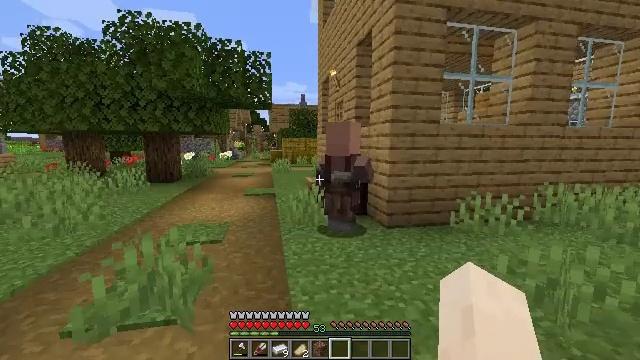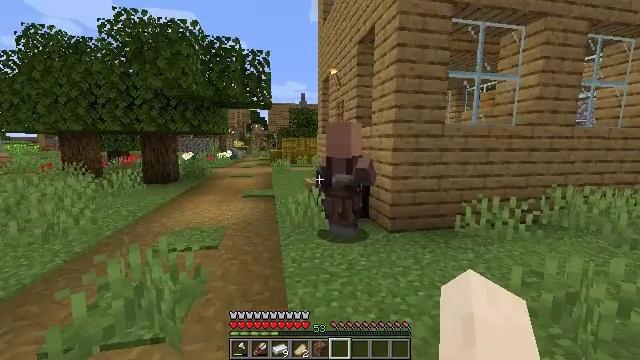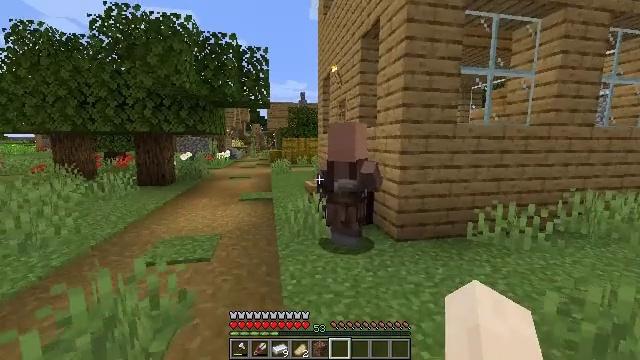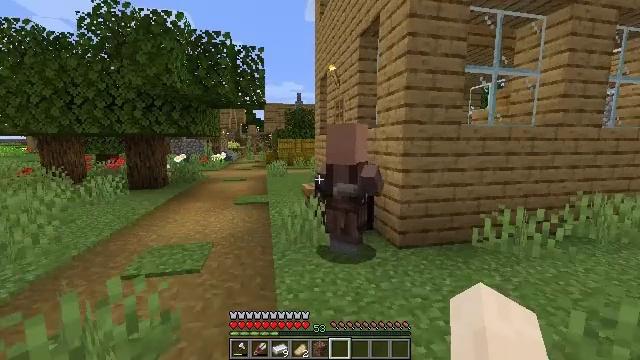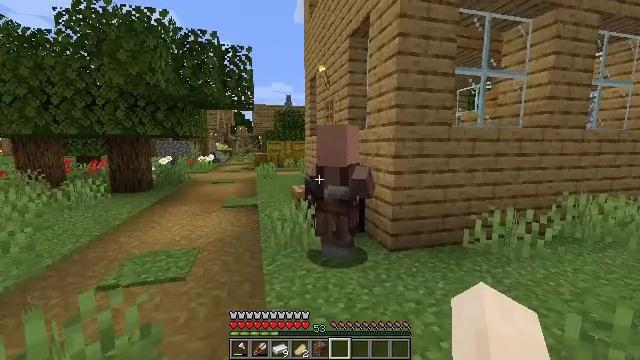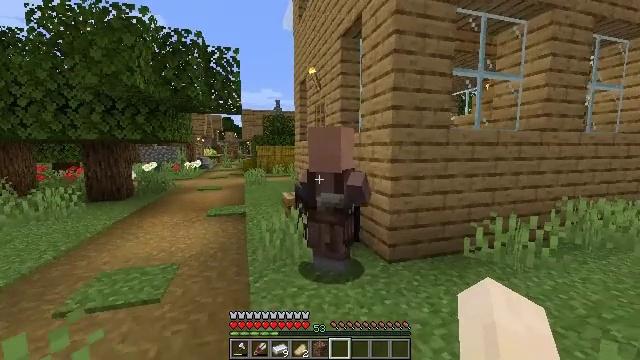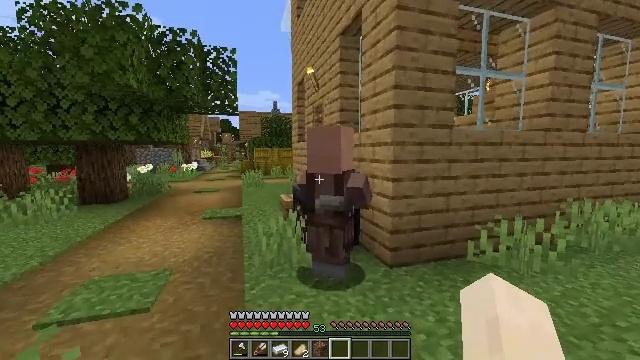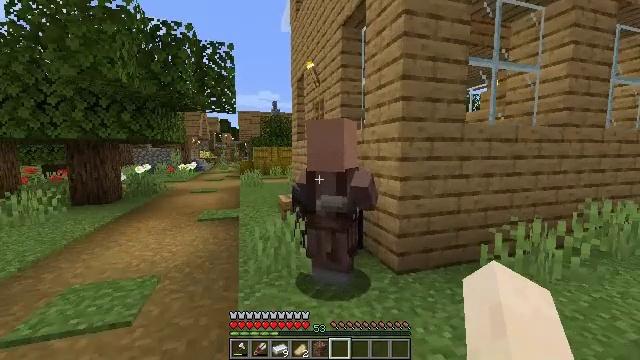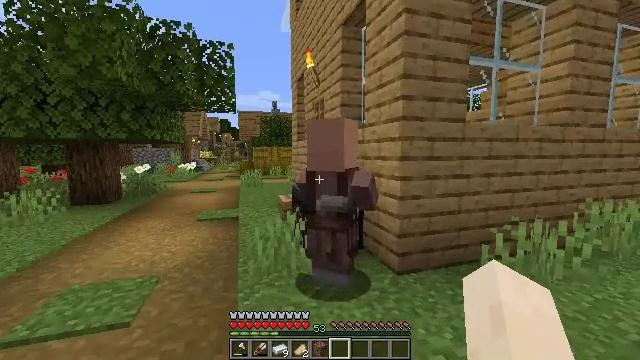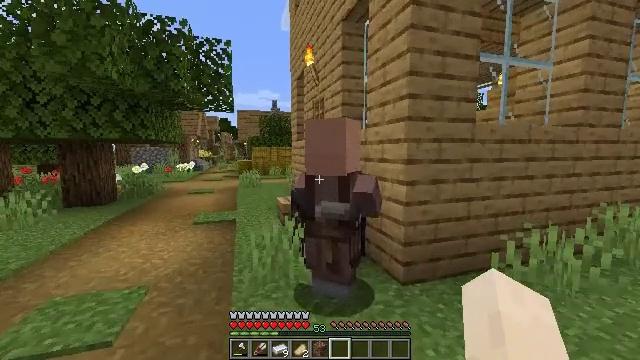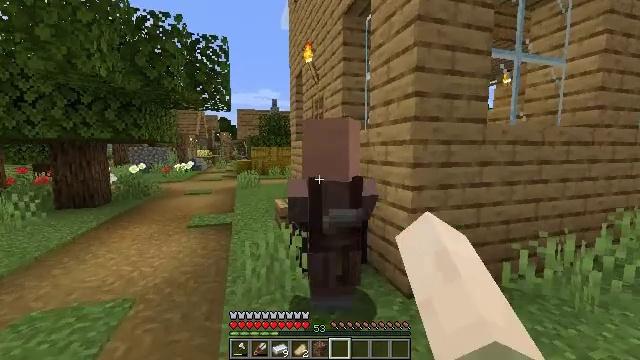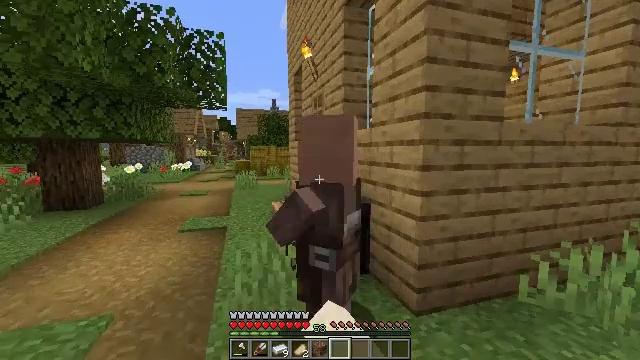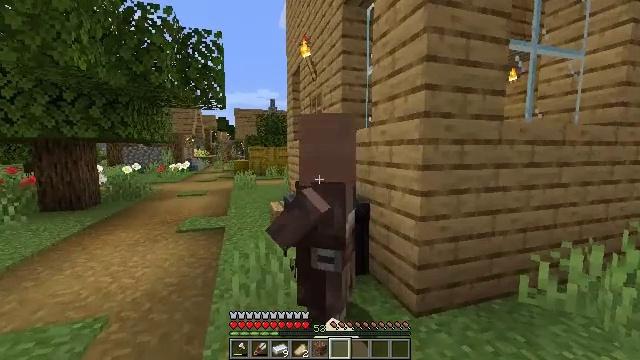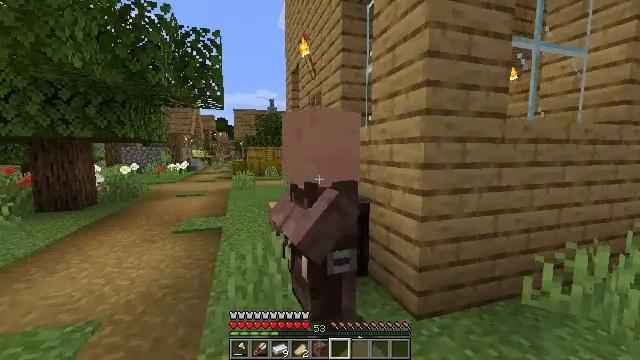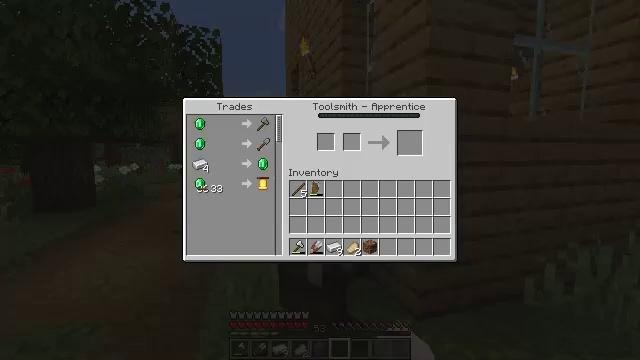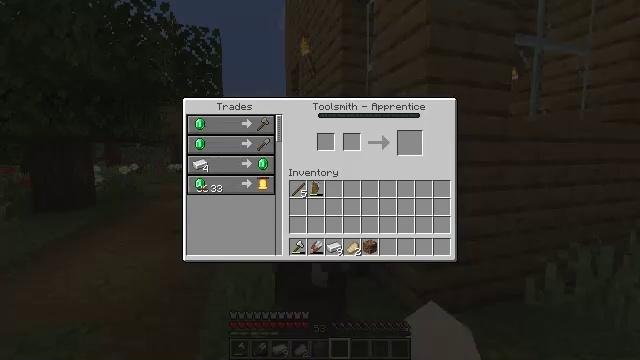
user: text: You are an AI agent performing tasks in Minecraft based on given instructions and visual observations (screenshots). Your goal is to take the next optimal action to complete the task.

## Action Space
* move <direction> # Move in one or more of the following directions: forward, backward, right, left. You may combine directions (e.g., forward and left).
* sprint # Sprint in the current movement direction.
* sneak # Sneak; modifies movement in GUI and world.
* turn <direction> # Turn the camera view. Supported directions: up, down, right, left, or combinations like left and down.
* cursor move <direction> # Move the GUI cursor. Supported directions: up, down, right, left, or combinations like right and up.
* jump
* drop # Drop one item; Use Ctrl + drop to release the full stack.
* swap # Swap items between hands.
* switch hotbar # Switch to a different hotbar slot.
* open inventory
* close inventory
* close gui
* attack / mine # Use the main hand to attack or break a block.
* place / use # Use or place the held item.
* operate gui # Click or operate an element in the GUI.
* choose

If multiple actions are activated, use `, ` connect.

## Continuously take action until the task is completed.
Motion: motion action
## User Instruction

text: Craft the crossbow using sticks, iron, string, and a tripwire hook.
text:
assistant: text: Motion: move forward
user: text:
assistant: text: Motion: move forward
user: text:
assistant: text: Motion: move forward
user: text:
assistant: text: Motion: move forward, turn right
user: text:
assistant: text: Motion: move forward, turn right and up
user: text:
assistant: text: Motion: move forward
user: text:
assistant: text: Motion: move forward
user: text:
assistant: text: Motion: move forward
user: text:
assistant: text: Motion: move forward, use / place
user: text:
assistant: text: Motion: move forward, use / place
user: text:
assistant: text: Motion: use / place
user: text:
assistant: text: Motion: no_op
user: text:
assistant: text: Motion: no_op
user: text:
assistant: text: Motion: open gui
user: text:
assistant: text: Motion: no_op
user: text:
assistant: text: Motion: cursor move left
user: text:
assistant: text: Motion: no_op
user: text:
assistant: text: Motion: no_op
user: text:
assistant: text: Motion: no_op
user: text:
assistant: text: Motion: no_op
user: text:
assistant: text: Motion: no_op
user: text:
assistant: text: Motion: cursor move left
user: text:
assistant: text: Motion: no_op
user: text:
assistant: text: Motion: no_op
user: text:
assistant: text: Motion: no_op
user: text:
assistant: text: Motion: no_op
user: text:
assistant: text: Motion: cursor move right and up
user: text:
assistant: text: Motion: no_op
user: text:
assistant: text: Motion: cursor move left
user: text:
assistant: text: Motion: cursor move left and down